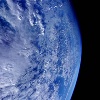
Label: cloud